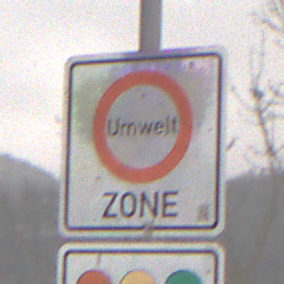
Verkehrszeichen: BeginnUmweltzone
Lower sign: FreistellungVomVerkehrsverbot1
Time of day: Midday
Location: Outdoor (Nature)
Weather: Overcast
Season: Winter
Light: Natural